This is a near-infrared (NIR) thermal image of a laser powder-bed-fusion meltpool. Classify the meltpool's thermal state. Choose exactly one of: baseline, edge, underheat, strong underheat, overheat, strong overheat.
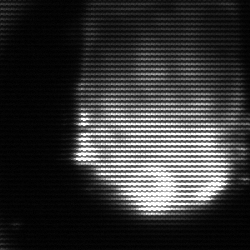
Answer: edge